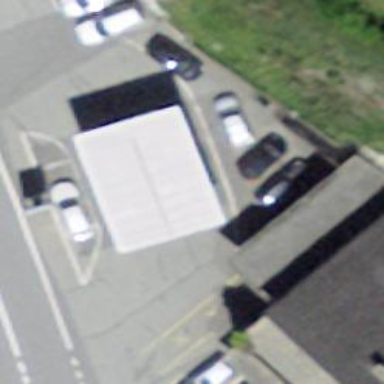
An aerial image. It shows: Fuel station.